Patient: sex M, age 70
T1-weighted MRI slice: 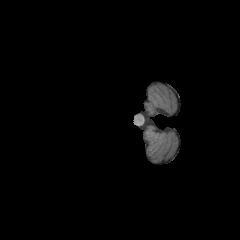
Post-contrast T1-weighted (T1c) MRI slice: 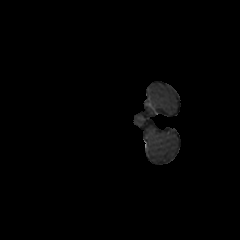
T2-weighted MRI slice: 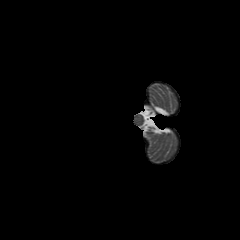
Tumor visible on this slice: no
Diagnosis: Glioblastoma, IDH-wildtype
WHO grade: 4